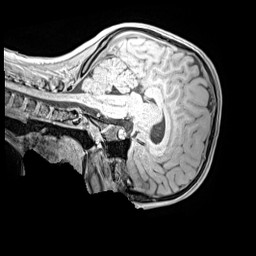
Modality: MP2RAGE
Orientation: sagittal
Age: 11
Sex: female
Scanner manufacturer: siemens
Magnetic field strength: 3 T
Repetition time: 4 s
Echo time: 0.00299 s